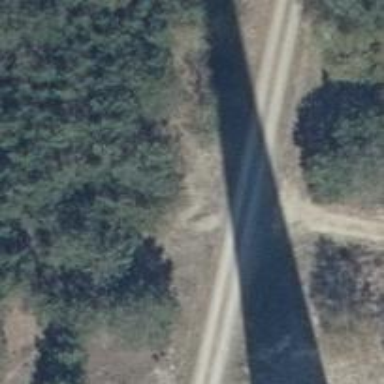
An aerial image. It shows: Dirt track with grade 3 tracktype.